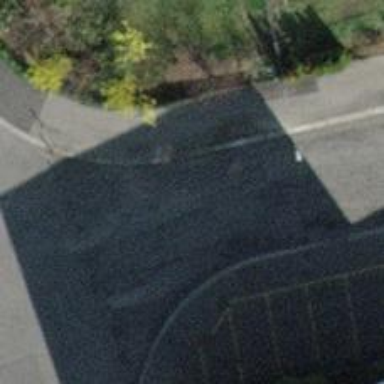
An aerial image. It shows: Residential road with asphalt surface and separate sidewalks. Parallel parking is available on the right side of the road.